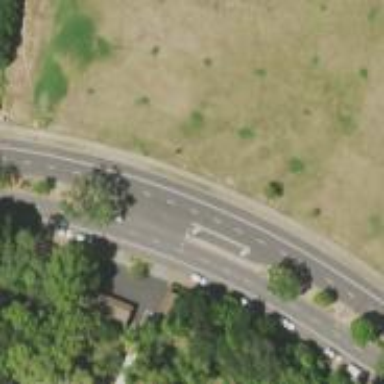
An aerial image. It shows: Tertiary_link road with asphalt surface.